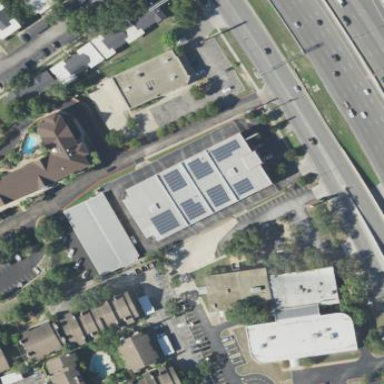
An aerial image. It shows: Storage rental shop located in building.